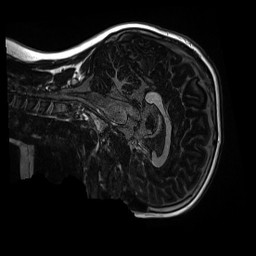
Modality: MP2RAGE
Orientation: sagittal
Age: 9
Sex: male
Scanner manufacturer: siemens
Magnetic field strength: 3 T
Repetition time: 4 s
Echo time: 0.00303 s